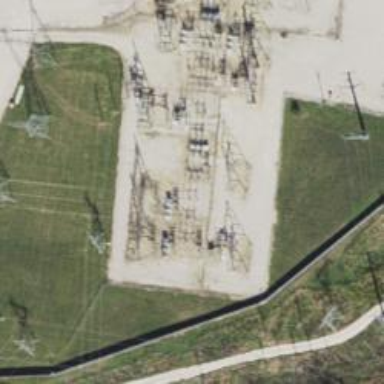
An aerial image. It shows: Switch used for power control.